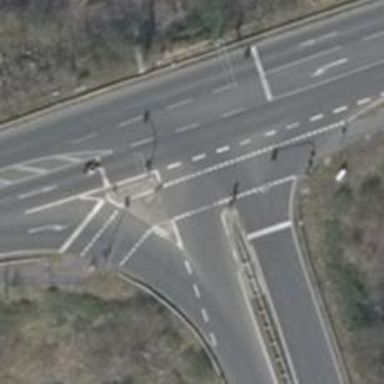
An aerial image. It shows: Traffic signal crossing.